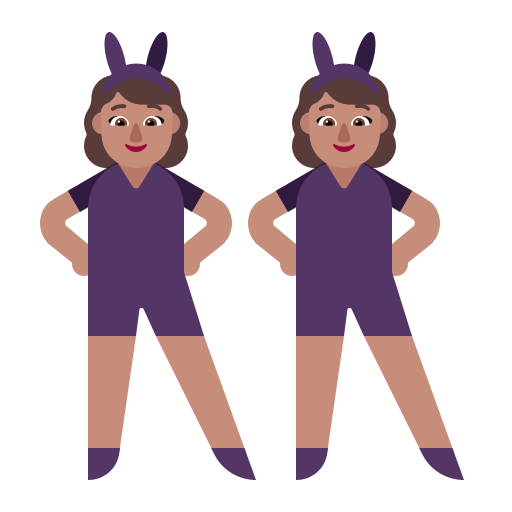
woman with bunny ears flat